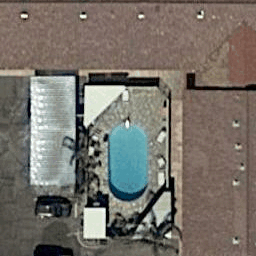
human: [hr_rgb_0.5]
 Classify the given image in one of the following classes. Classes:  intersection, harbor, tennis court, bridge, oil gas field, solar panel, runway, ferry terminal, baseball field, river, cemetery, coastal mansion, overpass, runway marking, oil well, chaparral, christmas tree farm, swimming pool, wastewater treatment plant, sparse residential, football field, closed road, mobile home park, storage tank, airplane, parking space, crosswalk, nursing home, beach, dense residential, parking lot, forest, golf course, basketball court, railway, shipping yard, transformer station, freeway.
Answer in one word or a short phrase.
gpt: swimming pool